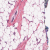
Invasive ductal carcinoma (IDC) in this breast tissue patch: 1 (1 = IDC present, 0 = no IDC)